Question: I am beginner trying to make a menu using . What I have tried so far is return a UIButton with a custom image for each view in carousel. The image list has been declared same as told in examples. Problems I am facing are:
1. button (view returned in carousel) - its image is not adjusting properly as shown in fig.
2. Also you can see that when I am displaying bear, it is picking description of Tiger!
3. When I tap any pic, it just scroll forward instead of reacting to button touch down event.

'''
- (id)initWithNibName:(NSString *)nibNameOrNil bundle:(NSBundle *)nibBundleOrNil
{
self = [super initWithNibName:nibNameOrNil bundle:nibBundleOrNil];
if (self) {
//set up carousel data
wrap = YES;
self.menuItems = [NSMutableArray arrayWithObjects:@"Bear.png",
@"Zebra.png",
@"Tiger.png",
@"Goat.png",
@"Birds.png",
@"Giraffe.png",
nil];
self.descriptions = [NSMutableArray arrayWithObjects:@"Bears Eat: Honey",
@"Zebras Eat: Grass",
@"Tigers Eat: Meat",
@"Goats Eat: Weeds",
@"Birds Eat: Seeds",
@"Giraffes Eat: Trees",
nil];
}
return self;
}
- (void)buttonTapped:(UIButton *)sender
{
NSInteger index = [aCarousel indexOfItemViewOrSubview:sender];
switch (index) {
case 0:
NSLog(@"at index: %d",index);
break;
case 1:
NSLog(@"at index: %d",index);
break;
case 2:
NSLog(@"at index: %d",index);
break;
case 3:
NSLog(@"at index: %d",index);
break;
case 4:
NSLog(@"at index: %d",index);
break;
case 5:
NSLog(@"at index: %d",index);
break;
} }
- (void)viewDidLoad
{
aCarousel.type = iCarouselTypeInvertedRotary;
aCarousel.delegate = self;
aCarousel.dataSource = self;
//aCarousel.frame = CGRectMake(0, 68, 320, 257);
[super viewDidLoad];
}
#pragma - mark iCarousel Delegate
- (NSUInteger)numberOfItemsInCarousel:(iCarousel *)carousel
{
return [self.menuItems count];
}
- (NSUInteger)numberOfVisibleItemsInCarousel:(iCarousel *)carousel
{
// limit the number of item views loaded concurrently (for performance)
return 4;
}
- (UIView*)carousel:(iCarousel *)carousel viewForItemAtIndex:(NSUInteger)index reusingView:(UIView *)view
{
UIButton *button = [UIButton buttonWithType:UIButtonTypeCustom];
button.bounds = CGRectMake(0, 0, 240.0f, 200.0f);
[button setImage:[UIImage imageNamed:[menuItems objectAtIndex:index]] forState:UIControlStateNormal];
[button addTarget:self action:@selector(buttonTapped:) forControlEvents:UIControlEventTouchDown];
button.imageView.contentMode = UIViewContentModeScaleAspectFit;
button.contentHorizontalAlignment = UIControlContentHorizontalAlignmentFill;
//button.contentVerticalAlignment = UIControlContentVerticalAlignmentFill;
return button;
}
- (NSUInteger)numberOfPlaceholdersInCarousel:(iCarousel *)carousel
{
return 0;
}
- (CGFloat)carouselItemWidth:(iCarousel *)carousel
{
// usually this should be slightly wider than the item views
return 240; //for 220 px image
}
- (BOOL)carouselShouldWrap:(iCarousel *)carousel
{
return self.wrap;
}
- (void)carouselDidScroll:(iCarousel *)carousel
{
[label setText:[NSString stringWithFormat:@"%@", [descriptions objectAtIndex:carousel.currentItemIndex]]];
}
'''
I am really fed up trying adjusting carousel for hours. Although I tried aspectfitratio, adjusting frame but don't know why output is wrong. Can please someone figure out where am I doing wrong? Thanks alot :(
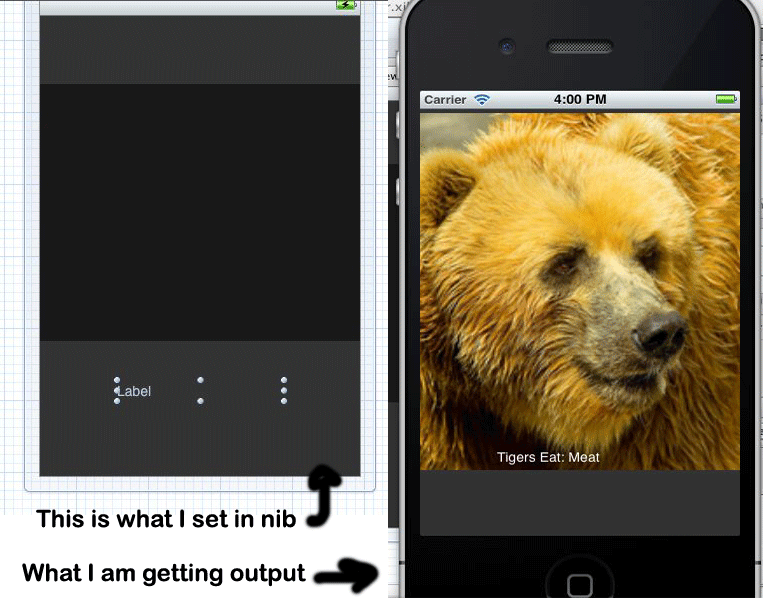
Answer: Atlast I was able to solve issue by myself. Don't know why my project was behaving so odd, so I decided to use iCarousel in new Project. The mistakes I noted were as follows:
1. In nib file, when I was making class type to iCarousel for subview, it was showing something like "I Carousel" in objects list - I changed the name in the list manually to my IBOutlet iCarousel object as "aCarousel".
2. Secondly I wasn't properly assigning UIButton to UIView in -(UIView*)carousel:(iCarousel *)carousel viewForItemAtIndex:(NSUInteger)index reusingView:(UIView *)view method. I am glad that I found "Button demo" in Examples folder. From there I copied my code and now everything is working awesome! :)
Copying Code here for anybody who wants to see:
'''
- (UIView*)carousel:(iCarousel *)carousel viewForItemAtIndex:(NSUInteger)index reusingView:(UIView *)view
{
UIButton *button = (UIButton *)view;
if (button == nil)
{
//no button available to recycle, so create new one
UIImage *image = [UIImage imageNamed:[menuItems objectAtIndex:index]];
button = [UIButton buttonWithType:UIButtonTypeCustom];
button.frame = CGRectMake(0.0f, 0.0f, image.size.width, image.size.height);
//[button setTitleColor:[UIColor blackColor] forState:UIControlStateNormal];
[button setBackgroundImage:image forState:UIControlStateNormal];
//button.titleLabel.font = [button.titleLabel.font fontWithSize:50];
[button addTarget:self action:@selector(buttonTapped:) forControlEvents:UIControlEventTouchDown];
}
//set button label
//[button setTitle:[NSString stringWithFormat:@"%i", index] forState:UIControlStateNormal];
//Use these commented lines if you are displaying some text on button
return button;
}
'''